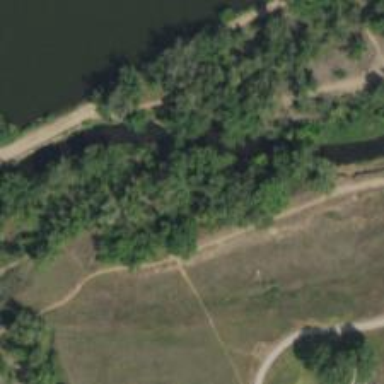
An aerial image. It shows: Path.